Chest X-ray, AP view. Patient: 68 years old, sex M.
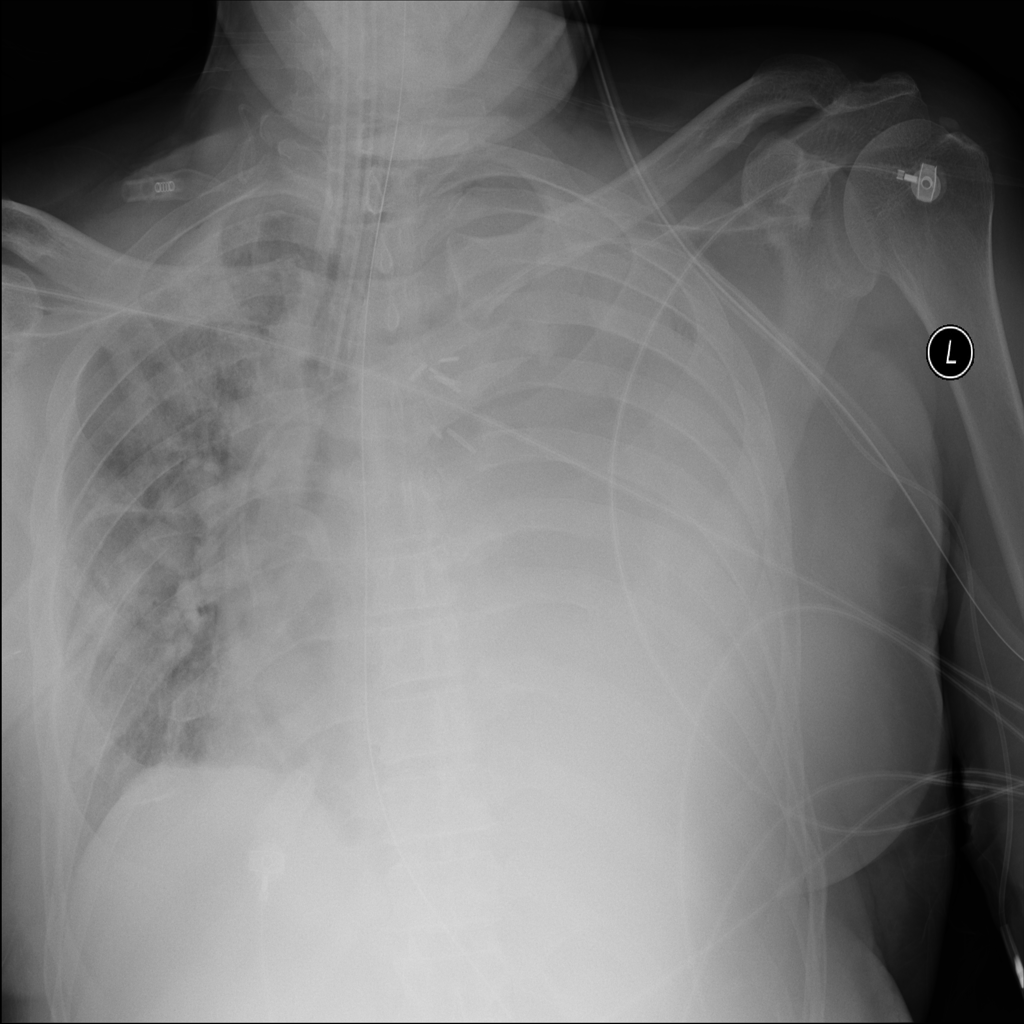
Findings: Effusion, Mass